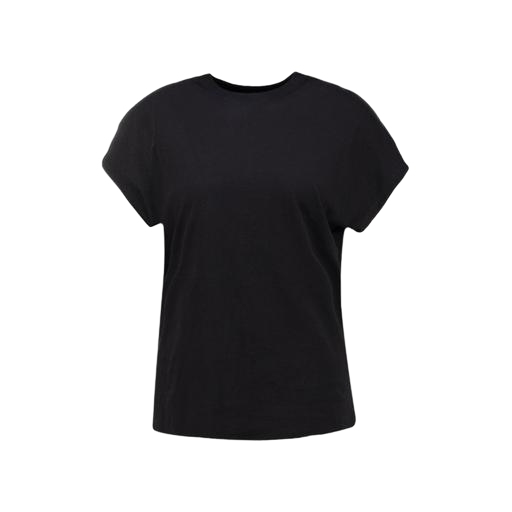
cap-sleeve tee, black women's rolled sleeve crew t-shirt, black cap-sleeve t-shirt, white background